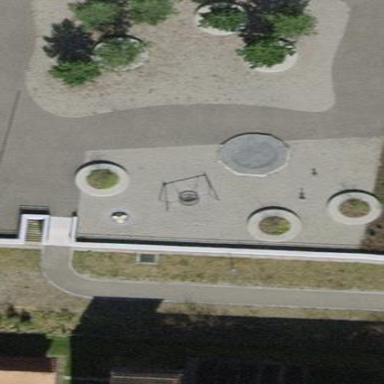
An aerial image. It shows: Playground area for leisure land.